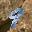
Label: 9